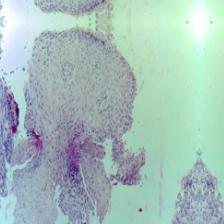
Diagnosis: Normal